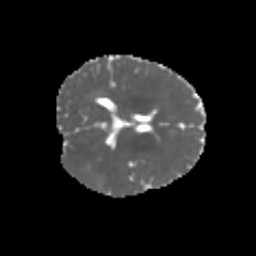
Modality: MD
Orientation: axial
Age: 7
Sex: female
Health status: healthy